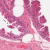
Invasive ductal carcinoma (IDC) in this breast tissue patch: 0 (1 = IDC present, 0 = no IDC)